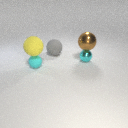
large brown metal sphere behind large yellow rubber sphere